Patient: sex M, age 54
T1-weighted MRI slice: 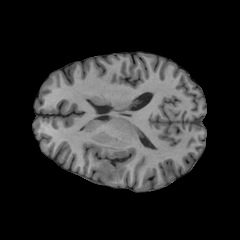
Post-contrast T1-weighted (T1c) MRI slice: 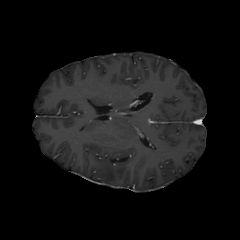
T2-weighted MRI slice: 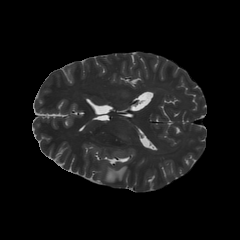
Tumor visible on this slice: yes
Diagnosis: Glioblastoma, IDH-wildtype
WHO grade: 4